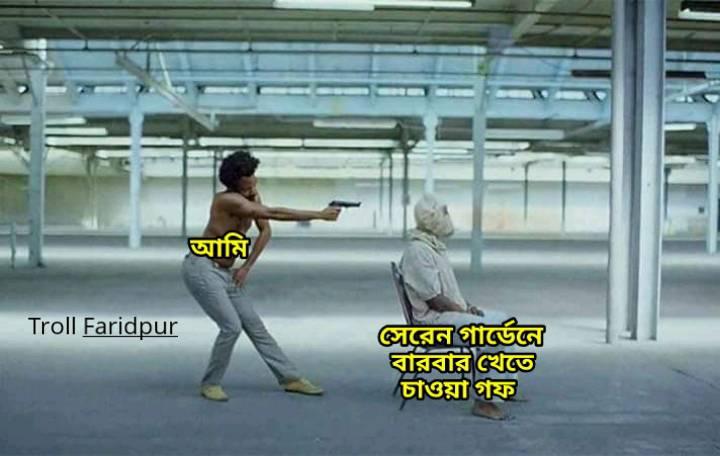
Caption: আমি   সেরেন গার্ডেনে বারবার খেতে চাওয়া গফ
Label: hate